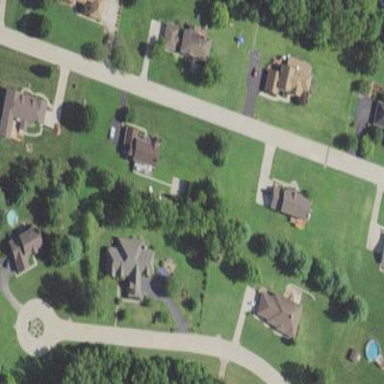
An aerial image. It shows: Single-family residential area.